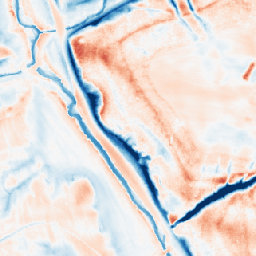
Category: trend_removal
Decomposition family: local_polynomial
Decomposition parameters: window_size: 31
degree: 3
Upsampling method: area
Upsampling parameters: scale: 8
Upsampling scale: 8